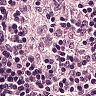
Metastatic tissue present: no